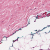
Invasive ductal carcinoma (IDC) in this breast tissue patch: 0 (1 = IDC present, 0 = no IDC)